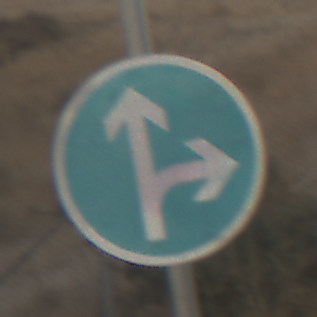
Verkehrszeichen: VorgeschriebeneFahrtrichtungGeradeausOderRechts
Umgebung: Outdoor, RoadRail
Tageszeit: SunriseSunset
Wetter: PartlyCloudy
Licht: Natural
Jahreszeit: NotSpecified
Kontrast: LowContrast